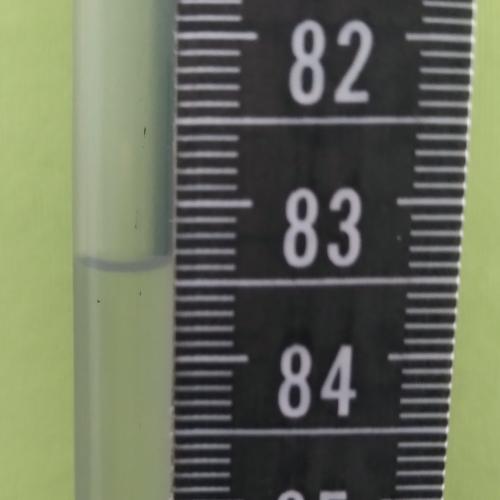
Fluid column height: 83.4 cm